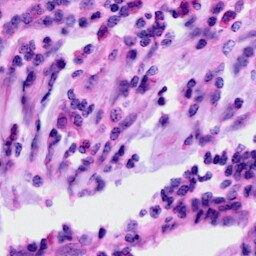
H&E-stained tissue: Cervix